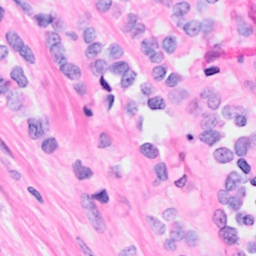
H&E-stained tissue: Breast